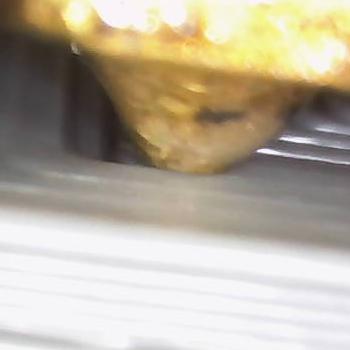
Flow rate: 208%